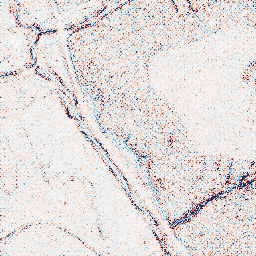
Category: edge_preserving
Decomposition family: bilateral
Decomposition parameters: d: 5
sigma_color: 75
sigma_space: 150
Upsampling method: regularized
Upsampling parameters: scale: 2
lambda_reg: 0.1
Upsampling scale: 2